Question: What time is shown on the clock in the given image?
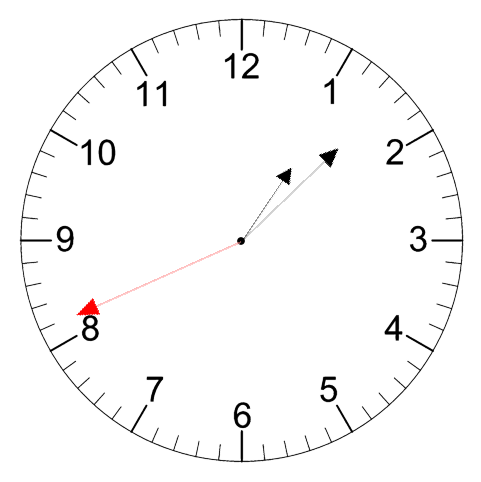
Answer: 01:07:41